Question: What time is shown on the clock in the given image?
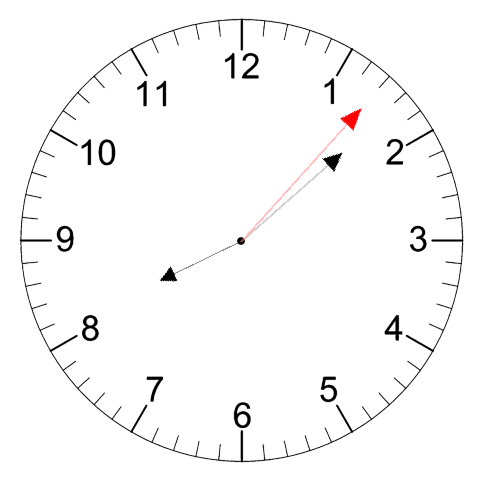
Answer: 08:08:07